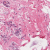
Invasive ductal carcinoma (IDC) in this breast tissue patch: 0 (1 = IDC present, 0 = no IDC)